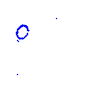
Particle: proton